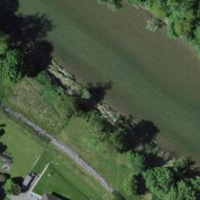
EUNIS habitat code: 15
Species observed at this site:
Oxycarenus lavaterae